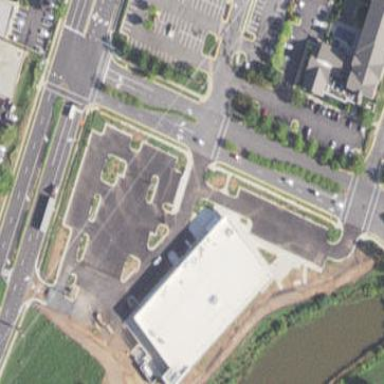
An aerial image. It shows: Supermarket building.